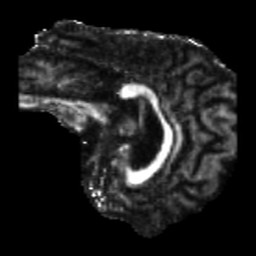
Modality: FA
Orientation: sagittal
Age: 66
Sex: male
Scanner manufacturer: siemens
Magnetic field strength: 3 T
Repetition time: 5.25 s
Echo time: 0.08 s